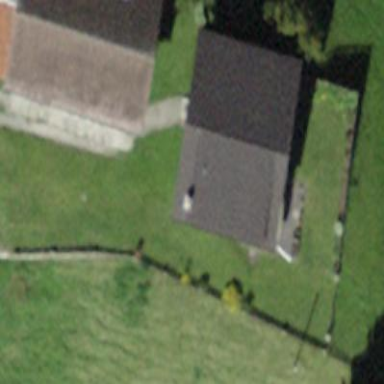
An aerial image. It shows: Farm building.